Question: all I am using Winform(C#) and RDLC MySQL. In that I try to show the date only in Tablex.
But this date format have time also. How to remove the time.
My Expression is,..
'''
=Fields!date.Value
'''
See my report below.

Thanks in advance?
I am tried =Fields!date.Value.ToString("dd/MM/yyyy") in expression But It through error,..
Error 1 An error occurred while validating. HRESULT = '8000000A'
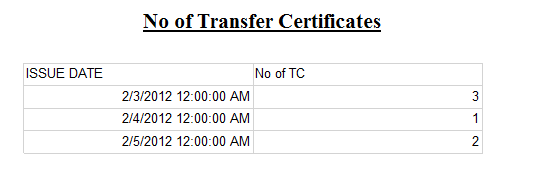
Answer: You can use the <URL> method:
'''
=FormatDateTime(Fields!date.Value, DateFormat.ShortDate)
'''
Or you can set the formatting in the properties window: